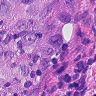
Metastatic tissue present: yes